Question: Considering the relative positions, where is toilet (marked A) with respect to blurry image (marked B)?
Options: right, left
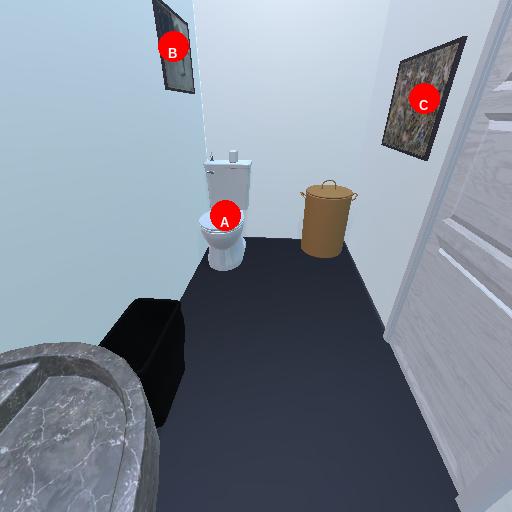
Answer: right